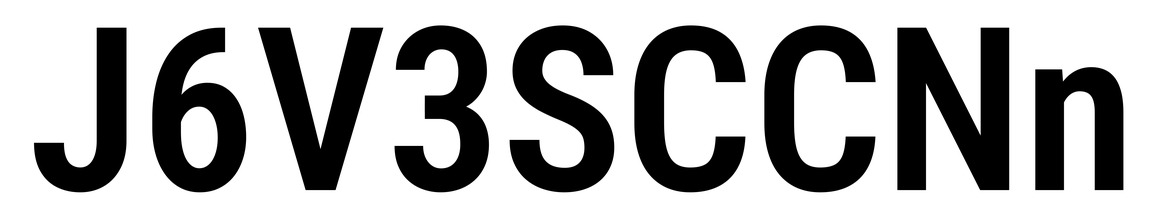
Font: Roboto_Condensed_SemiBold